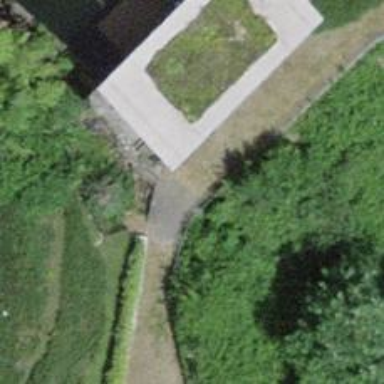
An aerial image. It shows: Unpaved footway on bridge.